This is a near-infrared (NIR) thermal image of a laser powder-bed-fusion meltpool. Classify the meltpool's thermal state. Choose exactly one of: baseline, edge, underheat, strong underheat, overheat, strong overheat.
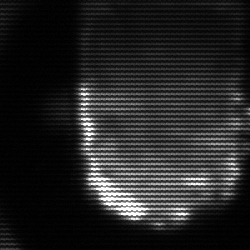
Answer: baseline